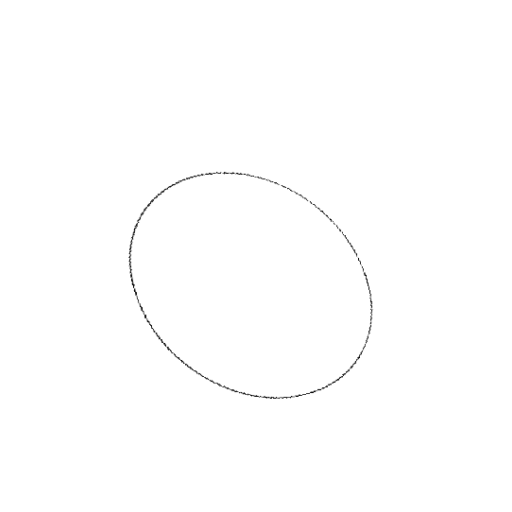
Crossing number: 0